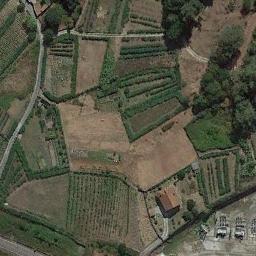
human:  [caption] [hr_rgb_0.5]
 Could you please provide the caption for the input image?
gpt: There are many green plants on the terrace .

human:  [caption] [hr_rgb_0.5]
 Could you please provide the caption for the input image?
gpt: The terraces on this mountain are all parallel to each other .

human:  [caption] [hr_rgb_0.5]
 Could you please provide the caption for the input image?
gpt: There are paths and houses in a patch of brown and green terraces .

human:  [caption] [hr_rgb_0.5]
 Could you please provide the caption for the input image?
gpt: The bare and green terrace is next to some houses and trees .

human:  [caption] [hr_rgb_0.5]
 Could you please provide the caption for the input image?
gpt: There are several buildings and green trees beside the terraces .